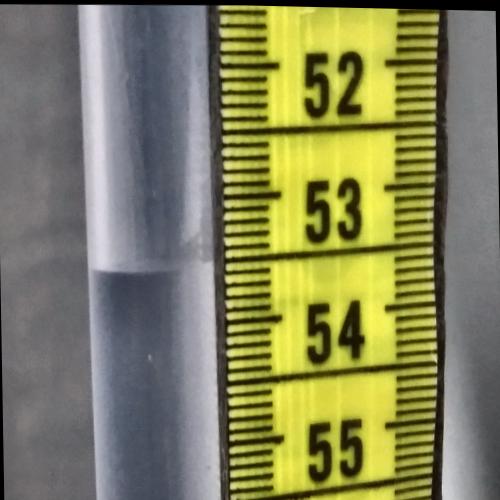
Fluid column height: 53.6 cm